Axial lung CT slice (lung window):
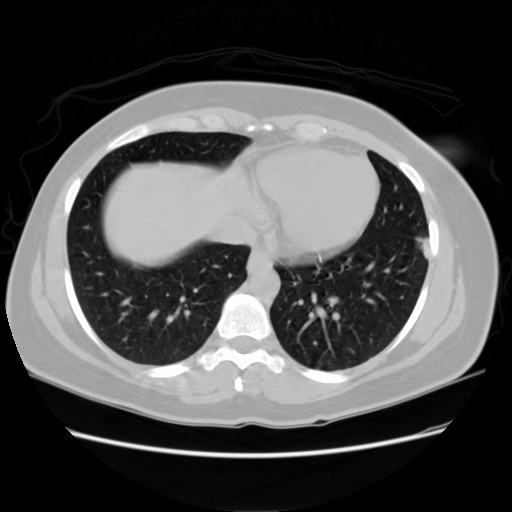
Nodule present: yes
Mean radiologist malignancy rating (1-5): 4.25